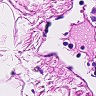
Metastatic tissue present: no